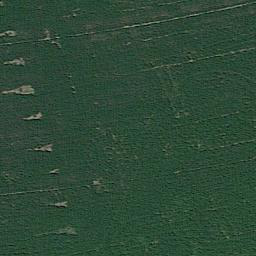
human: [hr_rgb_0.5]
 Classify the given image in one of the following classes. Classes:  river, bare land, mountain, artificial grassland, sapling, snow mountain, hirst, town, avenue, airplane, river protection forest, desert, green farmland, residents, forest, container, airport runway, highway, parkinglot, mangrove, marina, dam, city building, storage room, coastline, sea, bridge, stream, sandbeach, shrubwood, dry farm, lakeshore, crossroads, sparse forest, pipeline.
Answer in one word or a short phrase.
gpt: artificial grassland